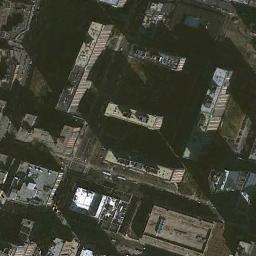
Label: commercial_area